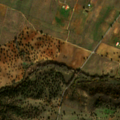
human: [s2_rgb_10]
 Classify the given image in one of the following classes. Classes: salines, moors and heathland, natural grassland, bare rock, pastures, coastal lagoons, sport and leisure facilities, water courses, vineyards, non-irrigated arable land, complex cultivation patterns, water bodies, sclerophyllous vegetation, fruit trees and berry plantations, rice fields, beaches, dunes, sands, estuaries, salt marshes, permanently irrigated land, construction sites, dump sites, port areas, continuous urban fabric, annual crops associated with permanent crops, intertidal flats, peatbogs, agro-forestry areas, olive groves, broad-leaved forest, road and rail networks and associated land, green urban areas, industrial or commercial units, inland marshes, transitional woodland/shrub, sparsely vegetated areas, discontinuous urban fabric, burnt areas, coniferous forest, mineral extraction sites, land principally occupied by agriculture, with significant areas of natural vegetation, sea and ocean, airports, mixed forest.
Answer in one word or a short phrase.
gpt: non-irrigated arable land, olive groves, agro-forestry areas